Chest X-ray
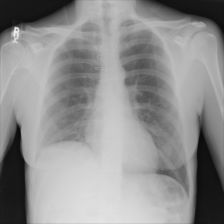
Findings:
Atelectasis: negative
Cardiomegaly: negative
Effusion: negative
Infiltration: negative
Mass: negative
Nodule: positive
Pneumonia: negative
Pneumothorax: negative
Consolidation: negative
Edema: negative
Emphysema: negative
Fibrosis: negative
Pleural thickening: negative
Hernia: negative